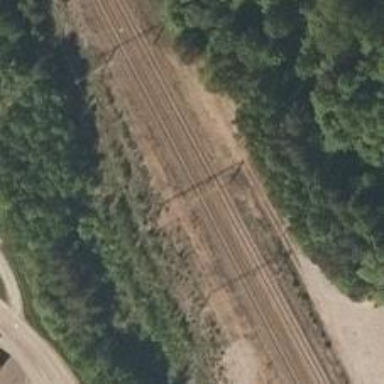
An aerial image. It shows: Railway track with contact line for electrification.